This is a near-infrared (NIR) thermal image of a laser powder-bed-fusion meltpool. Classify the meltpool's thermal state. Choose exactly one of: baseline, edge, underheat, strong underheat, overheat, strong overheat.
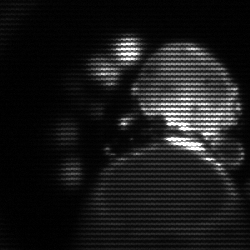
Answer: edge